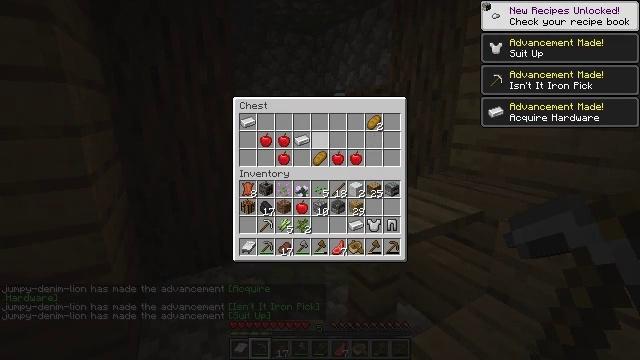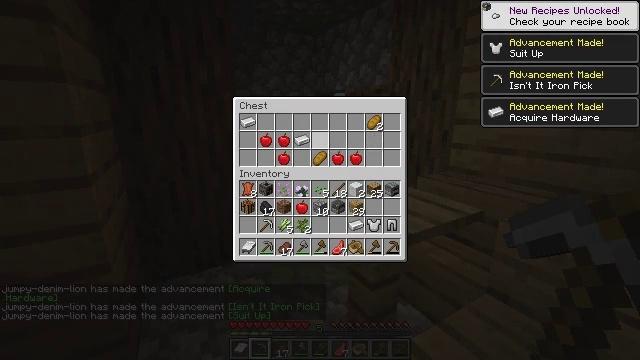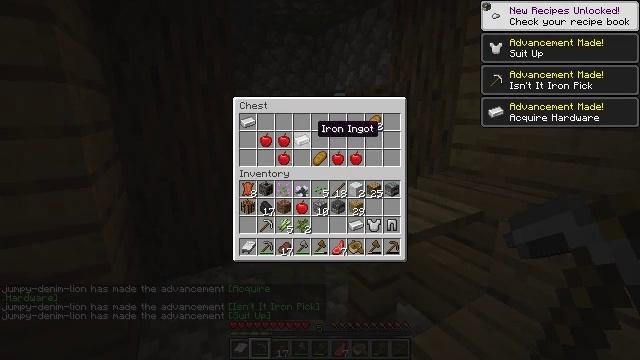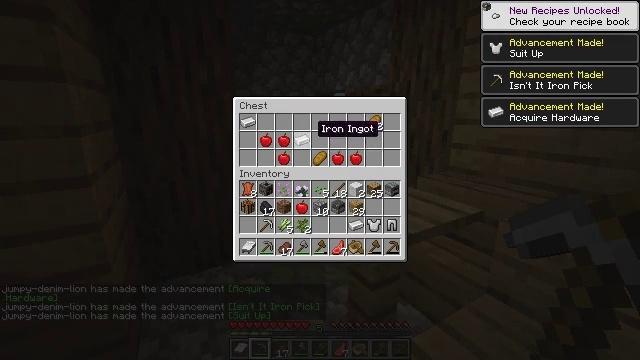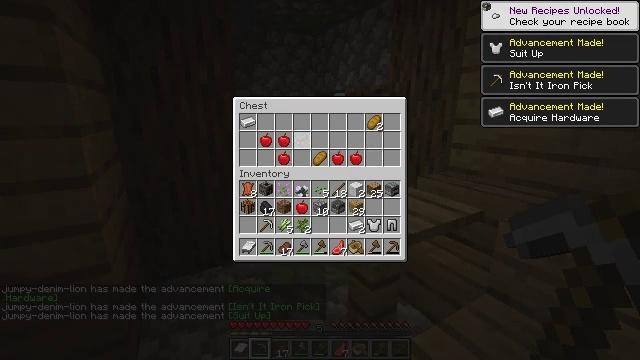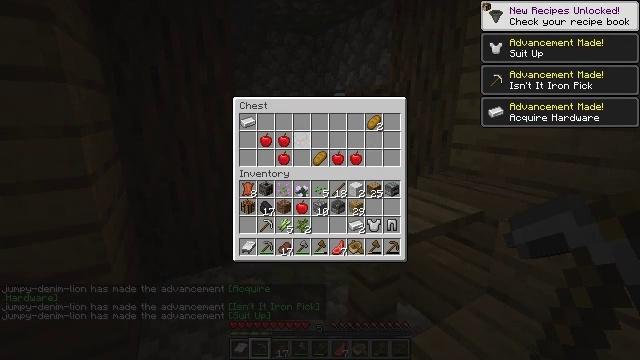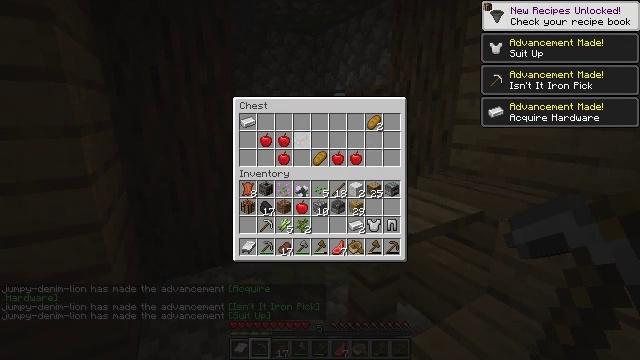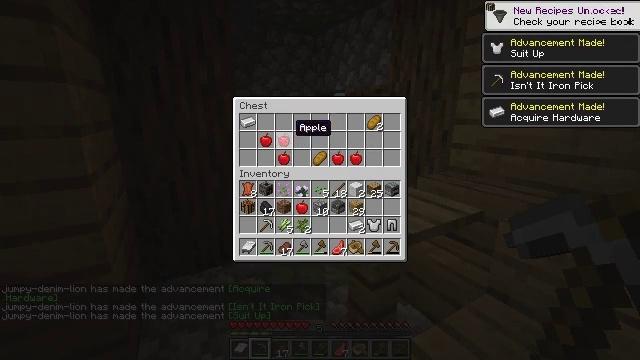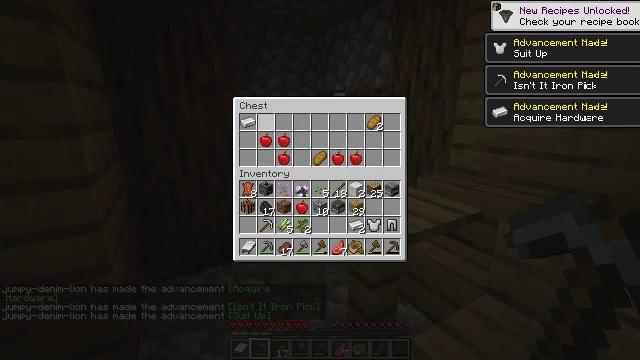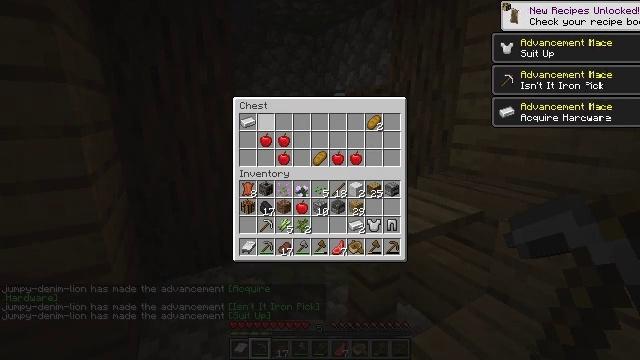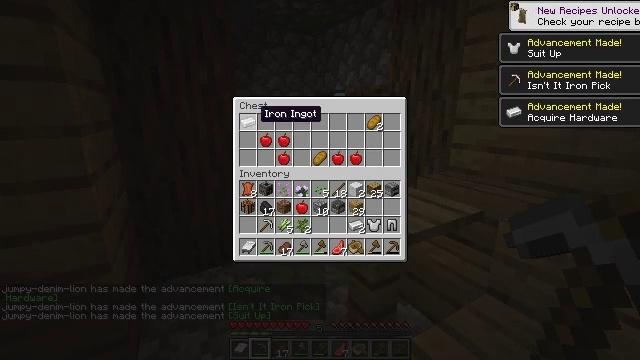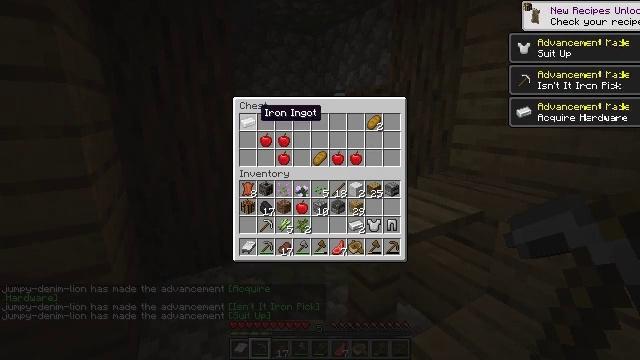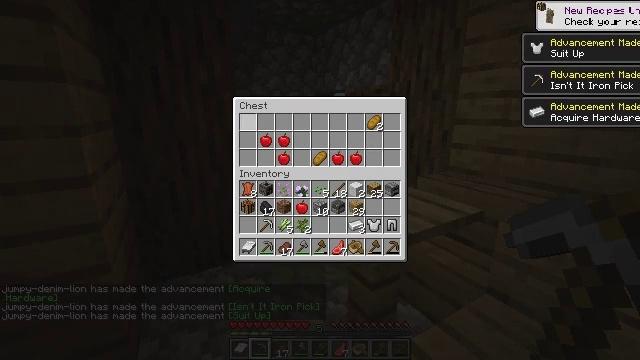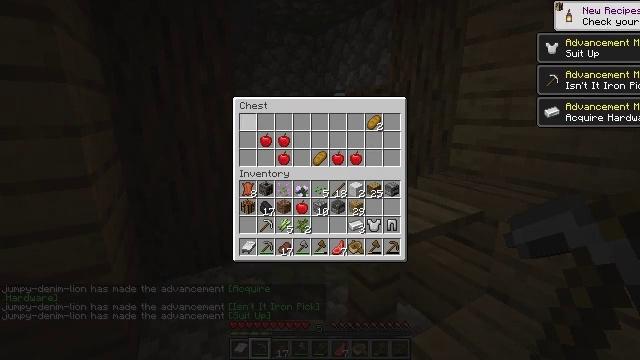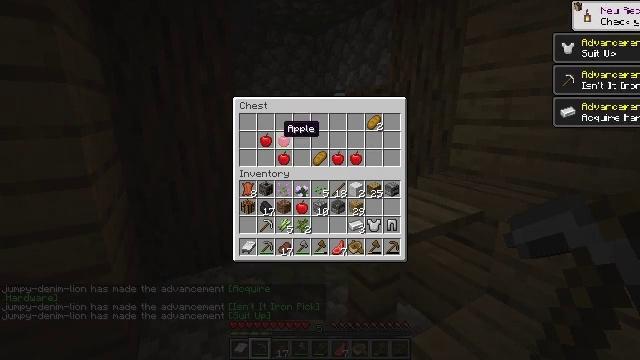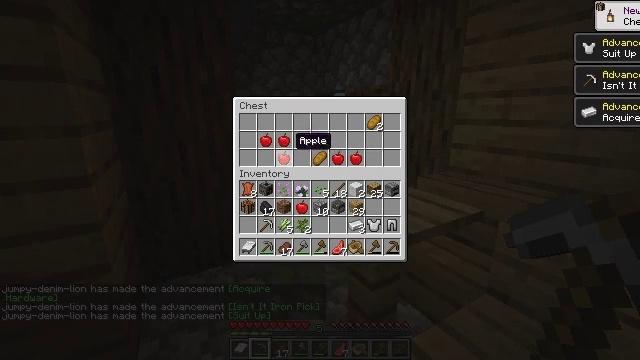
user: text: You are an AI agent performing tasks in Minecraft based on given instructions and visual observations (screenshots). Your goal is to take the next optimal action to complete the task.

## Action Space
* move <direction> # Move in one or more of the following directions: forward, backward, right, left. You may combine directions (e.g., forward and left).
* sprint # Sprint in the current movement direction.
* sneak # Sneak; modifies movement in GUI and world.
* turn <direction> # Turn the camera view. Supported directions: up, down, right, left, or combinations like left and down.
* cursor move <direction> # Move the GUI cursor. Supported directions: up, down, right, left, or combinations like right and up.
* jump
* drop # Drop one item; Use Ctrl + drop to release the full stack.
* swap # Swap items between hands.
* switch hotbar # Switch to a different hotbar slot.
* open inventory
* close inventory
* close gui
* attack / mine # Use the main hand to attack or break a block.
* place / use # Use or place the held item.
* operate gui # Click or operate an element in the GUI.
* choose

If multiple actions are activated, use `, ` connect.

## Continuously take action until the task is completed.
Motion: motion action
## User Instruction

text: Recycle the grindstone by mining it.
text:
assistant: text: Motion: sneak, cursor move left
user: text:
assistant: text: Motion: sneak
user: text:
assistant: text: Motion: sneak
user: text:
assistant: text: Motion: sneak, operate gui
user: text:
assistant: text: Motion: sneak, operate gui
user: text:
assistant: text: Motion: sneak
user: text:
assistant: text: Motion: sneak, cursor move left
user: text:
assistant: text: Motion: sneak, cursor move left
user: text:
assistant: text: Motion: sneak, cursor move left
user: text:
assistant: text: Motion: sneak, cursor move left
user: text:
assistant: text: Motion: sneak
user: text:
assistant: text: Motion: sneak, operate gui
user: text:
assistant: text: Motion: sneak, operate gui
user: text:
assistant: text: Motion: sneak, cursor move right and down
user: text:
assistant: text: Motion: sneak, cursor move right and down
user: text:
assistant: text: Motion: sneak, cursor move right
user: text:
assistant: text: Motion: sneak
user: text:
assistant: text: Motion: sneak
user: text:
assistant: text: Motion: sneak
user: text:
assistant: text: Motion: sneak
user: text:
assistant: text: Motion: sneak, operate gui
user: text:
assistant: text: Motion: sneak, operate gui
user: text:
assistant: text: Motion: sneak, operate gui
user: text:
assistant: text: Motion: sneak, operate gui
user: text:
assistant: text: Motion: sneak, operate gui
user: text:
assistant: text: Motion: sneak
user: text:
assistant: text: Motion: sneak, cursor move right, operate gui
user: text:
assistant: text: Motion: sneak, operate gui
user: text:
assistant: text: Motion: sneak, operate gui
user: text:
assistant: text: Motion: sneak, operate gui